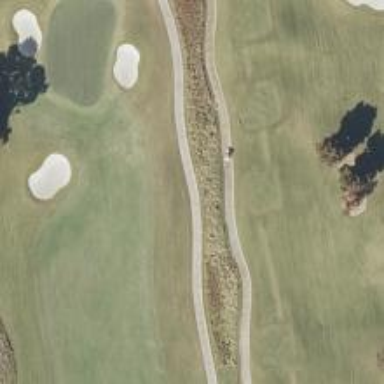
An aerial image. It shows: Path designated for golf carts.